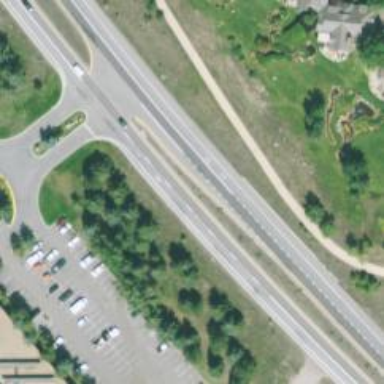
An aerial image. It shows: Trunk highway with asphalt surface and grade1 tracktype.